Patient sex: M
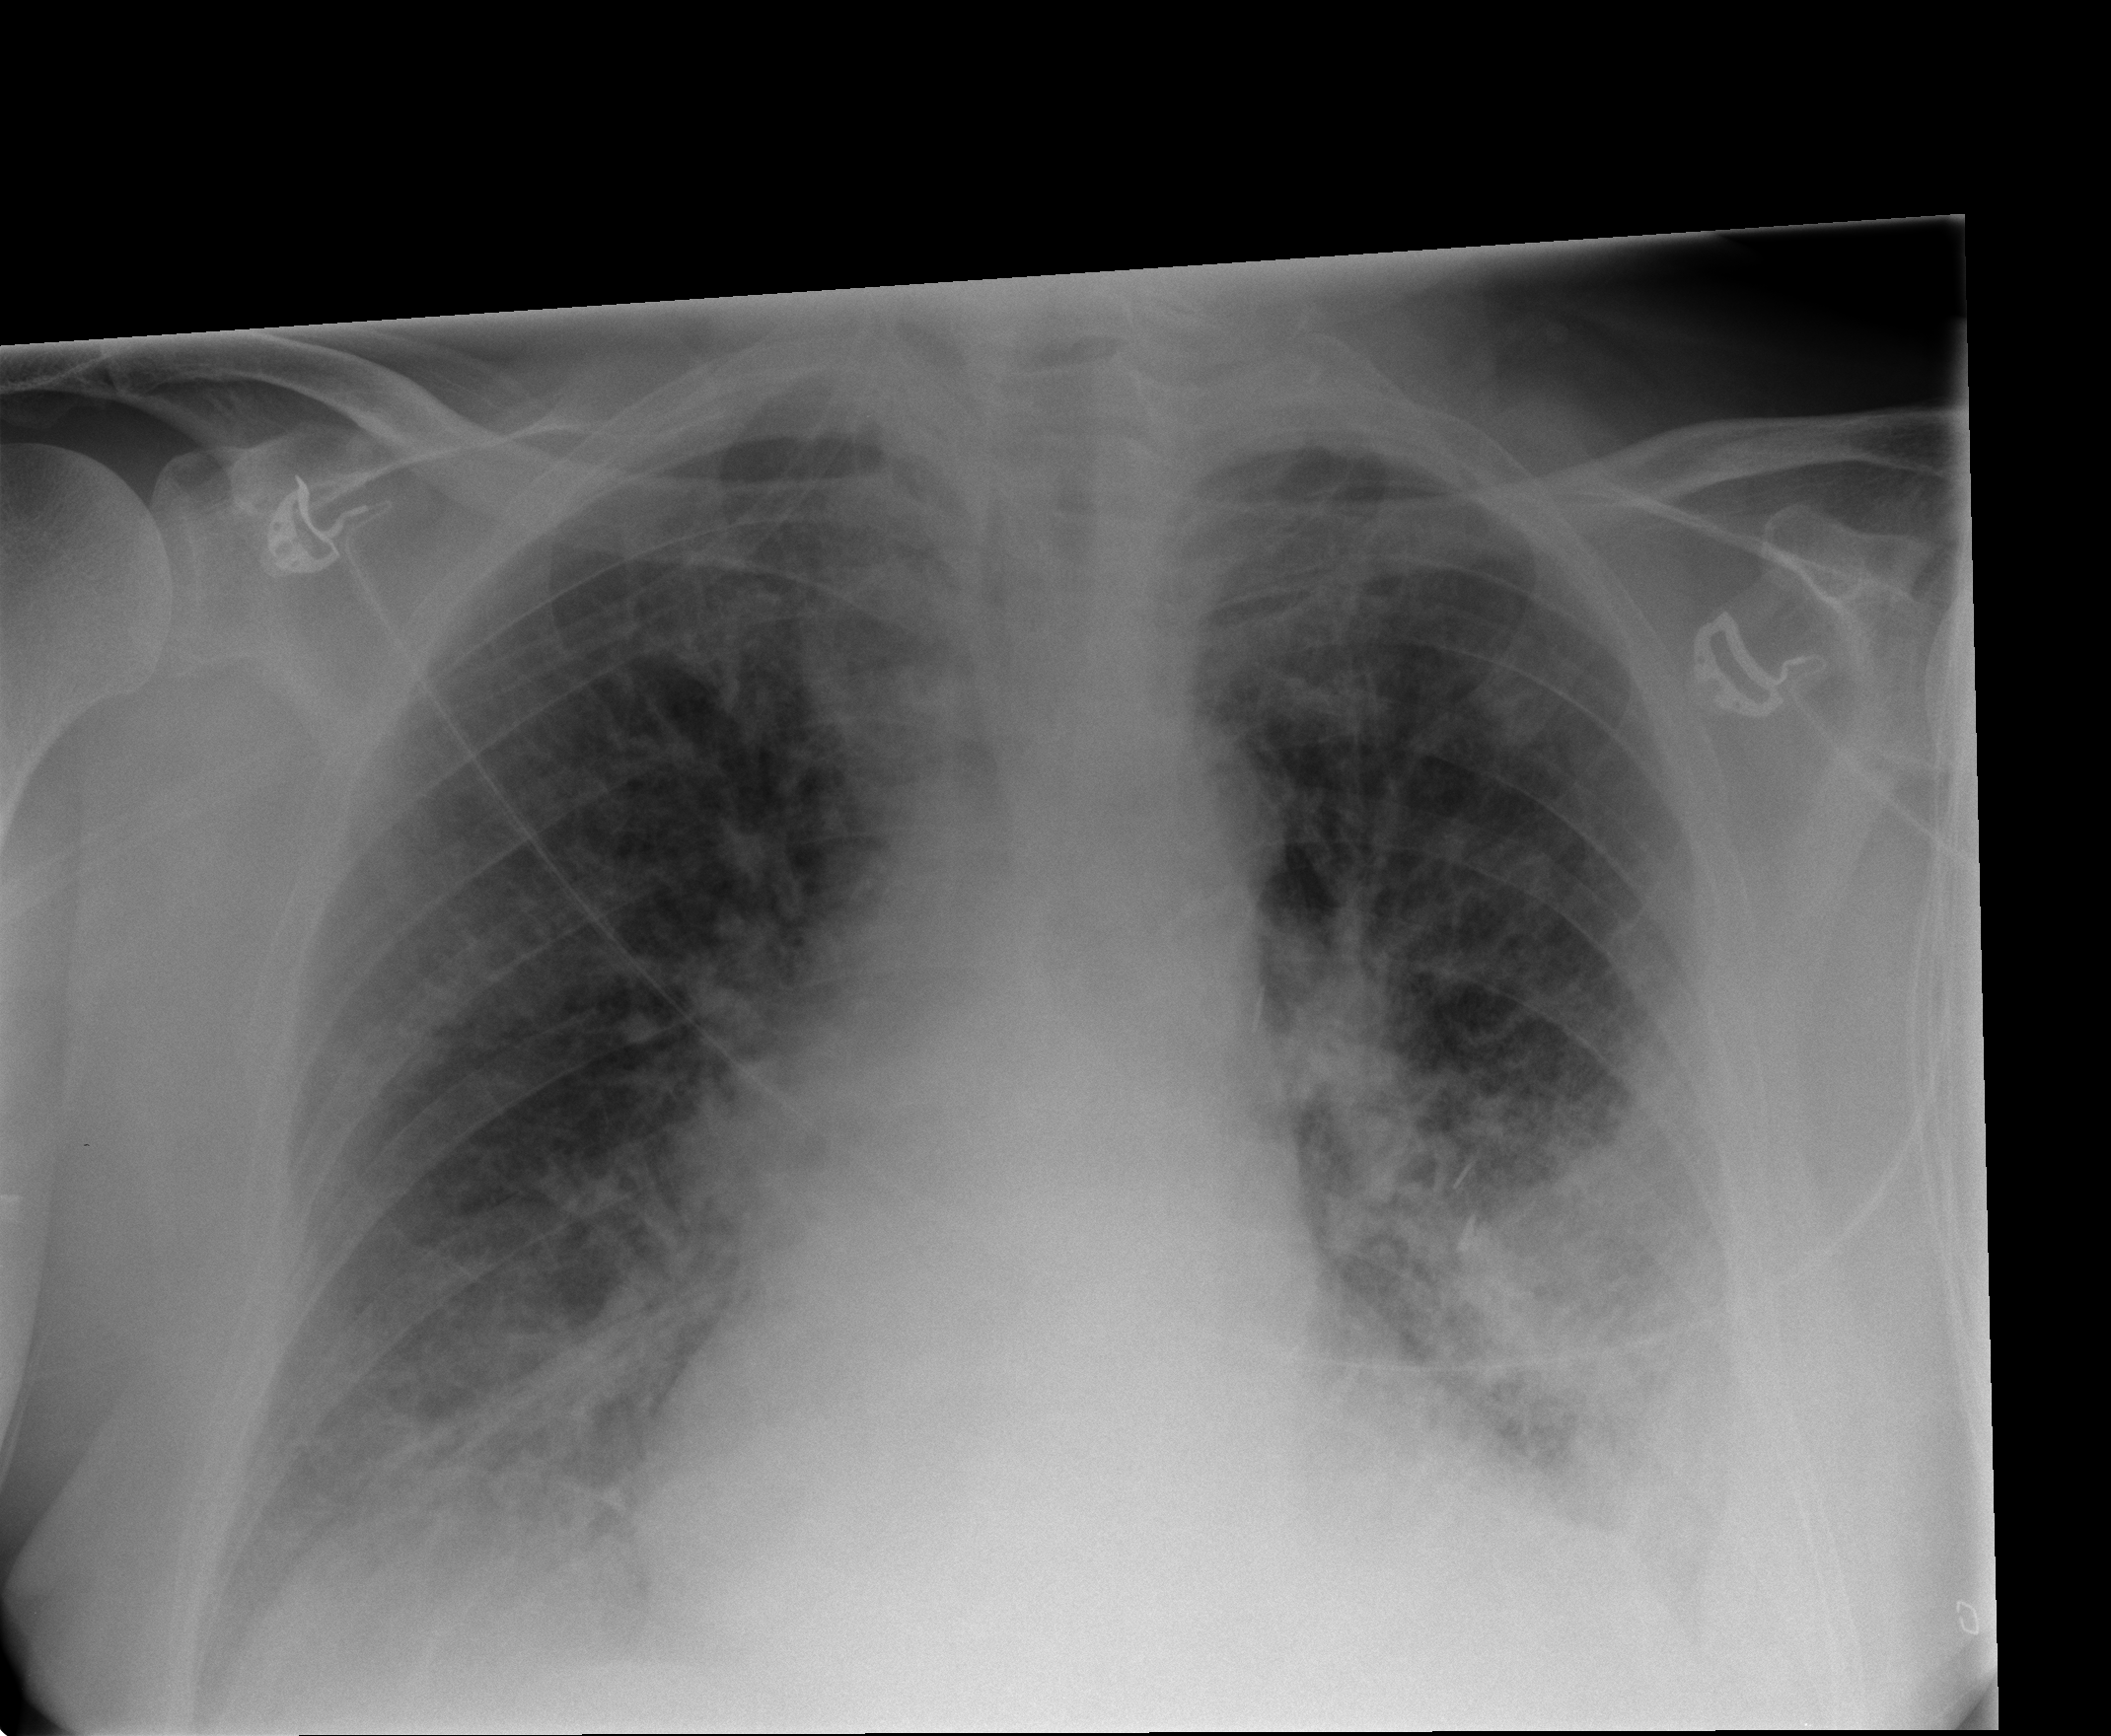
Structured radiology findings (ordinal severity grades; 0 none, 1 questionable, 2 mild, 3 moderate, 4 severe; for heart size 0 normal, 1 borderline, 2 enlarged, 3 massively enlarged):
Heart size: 2
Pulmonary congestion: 2
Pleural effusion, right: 2
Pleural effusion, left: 2
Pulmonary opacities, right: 1
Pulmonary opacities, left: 3
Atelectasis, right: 2
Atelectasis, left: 2